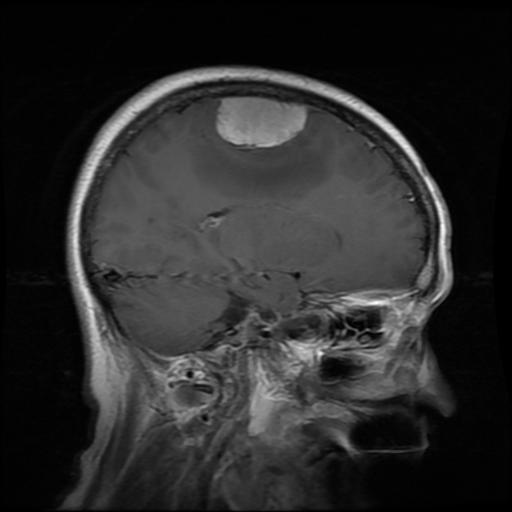
Label: meningioma